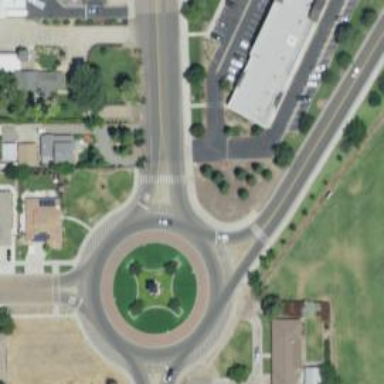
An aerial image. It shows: Roundabout at tertiary road junction.